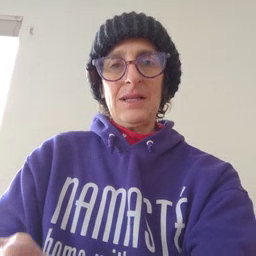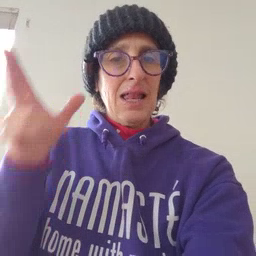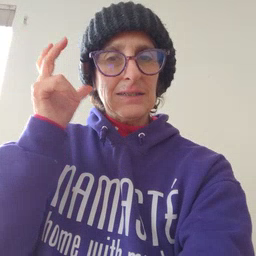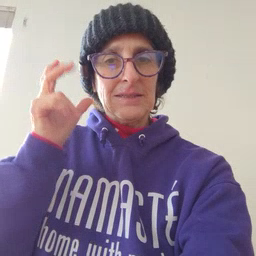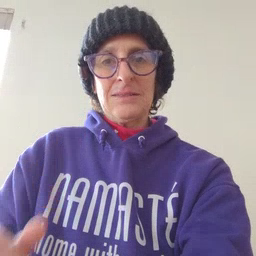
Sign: listen